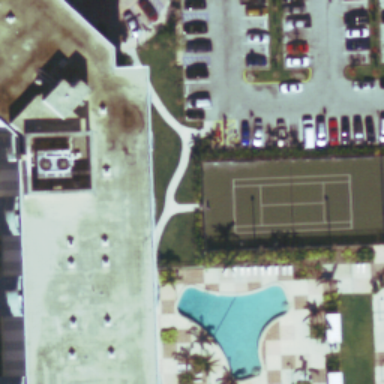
A small tennis court with some plants and a swimming pool beside .